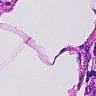
Metastatic tissue present: no